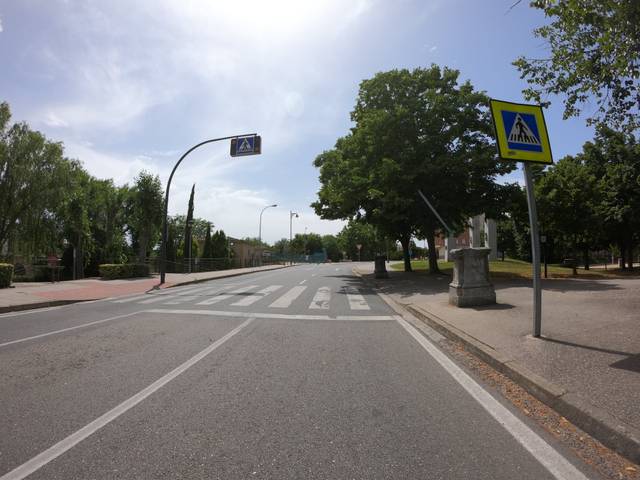
Region: Spain
Coordinates: 42.471, -2.443